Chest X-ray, PA view. Patient: 34 years old, sex F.
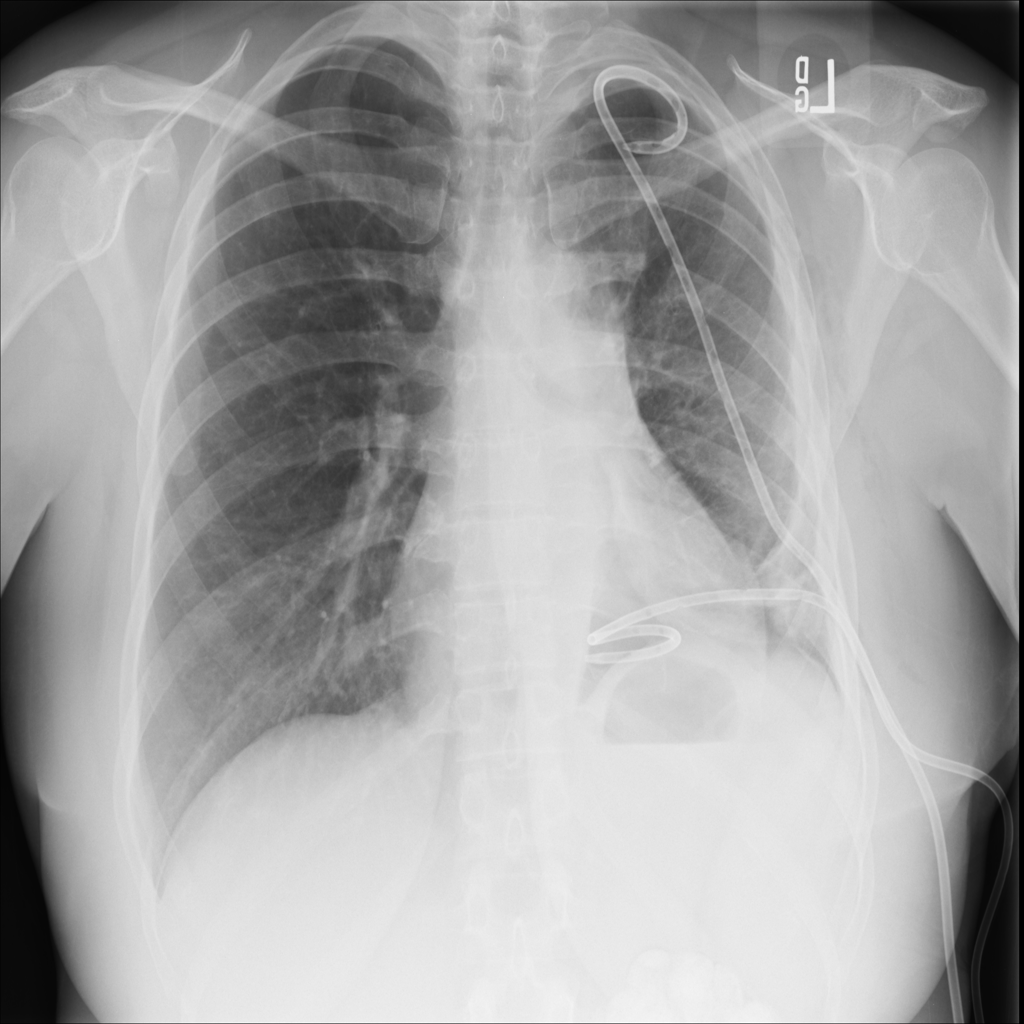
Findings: Emphysema, Pneumothorax